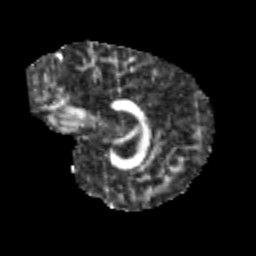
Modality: FA
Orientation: sagittal
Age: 9
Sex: male
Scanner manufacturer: siemens
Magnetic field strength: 3 T
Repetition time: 3.8 s
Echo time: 0.07 s